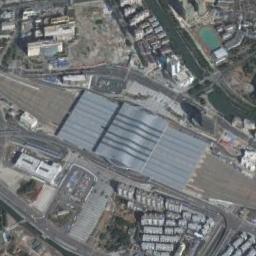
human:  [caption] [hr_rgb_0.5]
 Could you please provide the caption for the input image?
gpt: Many buildings are beside the railway station .

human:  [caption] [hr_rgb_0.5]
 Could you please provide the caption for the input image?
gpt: The railway station has some railways and a big building and a river is next to the railway station .

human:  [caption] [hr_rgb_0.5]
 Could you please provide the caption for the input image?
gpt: There is a fully equipped railway station in the city .

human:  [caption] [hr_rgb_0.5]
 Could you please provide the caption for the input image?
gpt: The railway station is next to some buildings .

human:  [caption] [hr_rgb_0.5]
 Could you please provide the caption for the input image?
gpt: There are some buildings around the railway station .